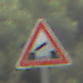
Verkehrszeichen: BeweglicheBruecke
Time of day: Midday
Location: Outdoor (Nature)
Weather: PartlyCloudy
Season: NotSpecified
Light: Natural